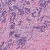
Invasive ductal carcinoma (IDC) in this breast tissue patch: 1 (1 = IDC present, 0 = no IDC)